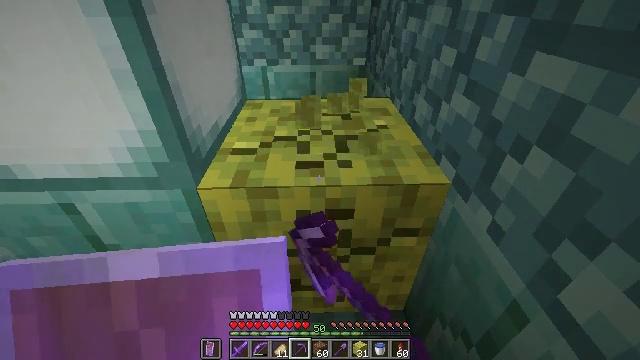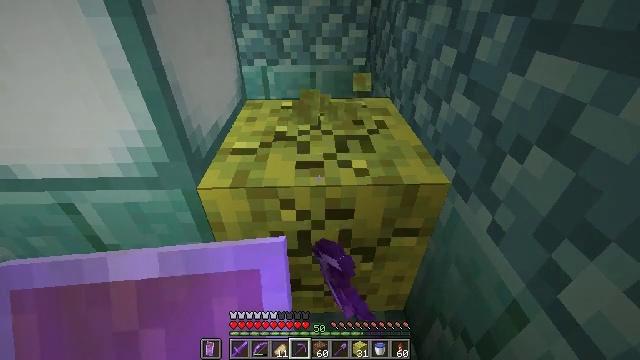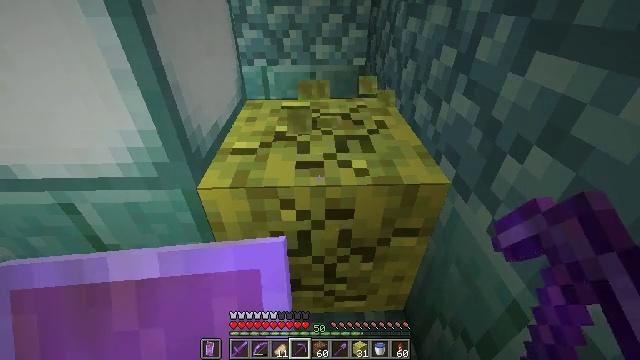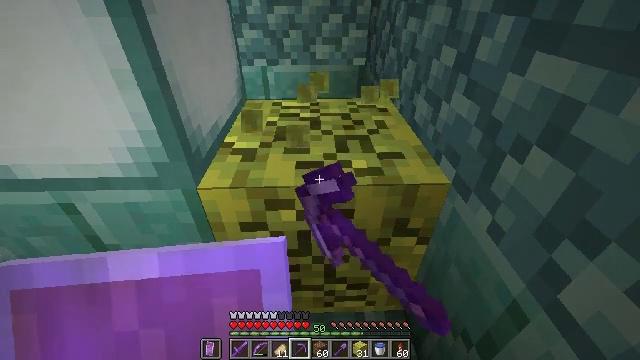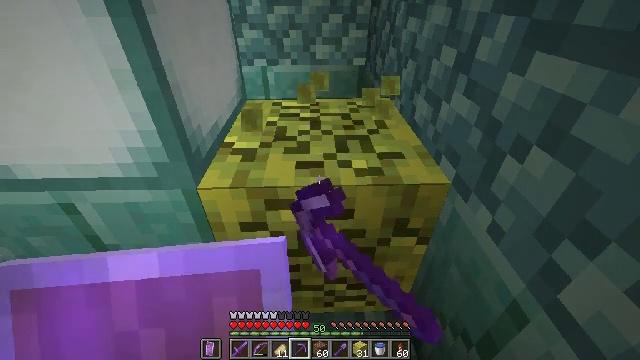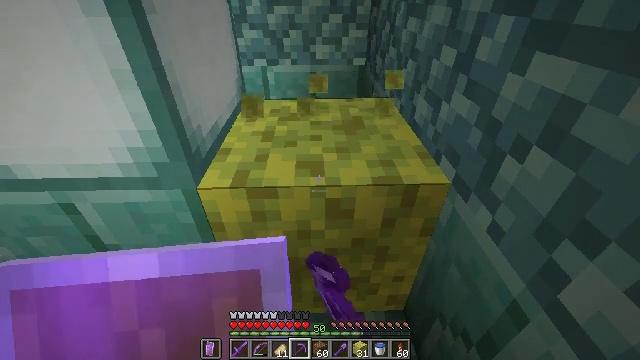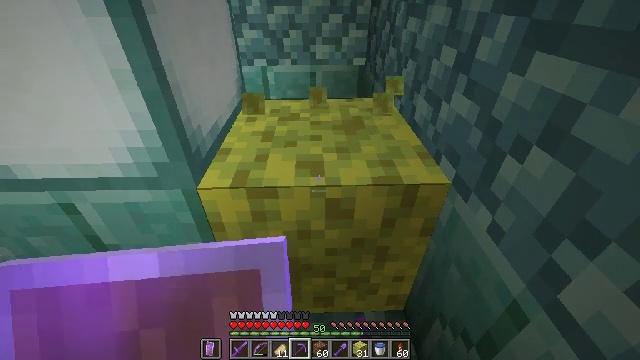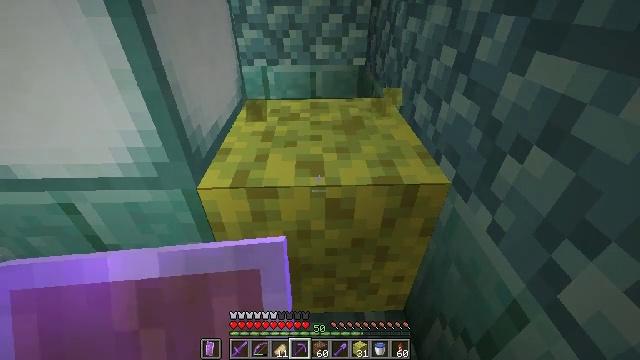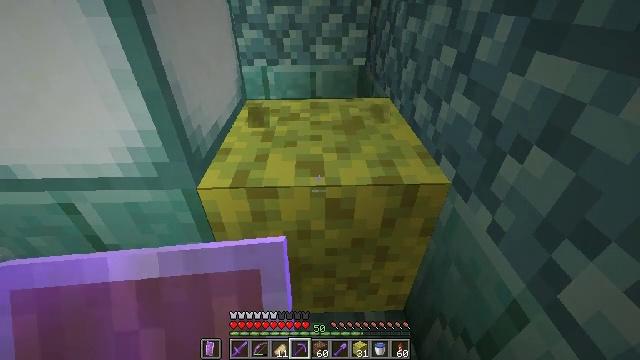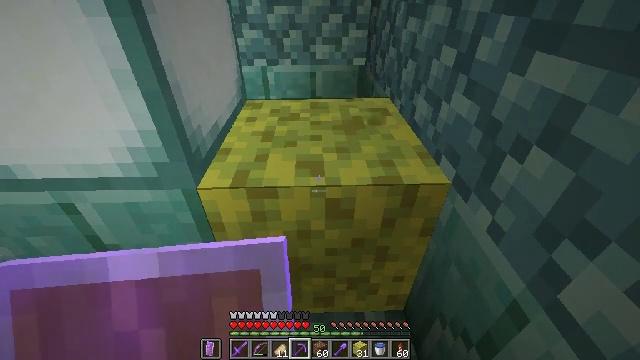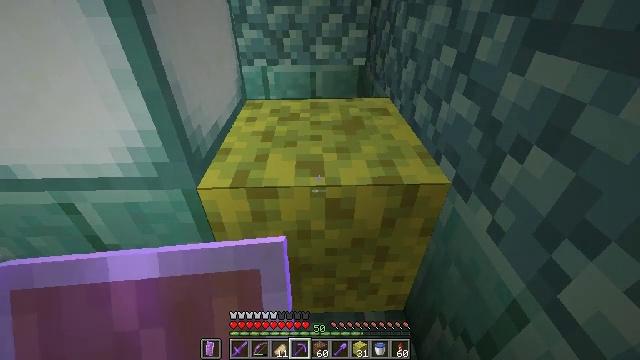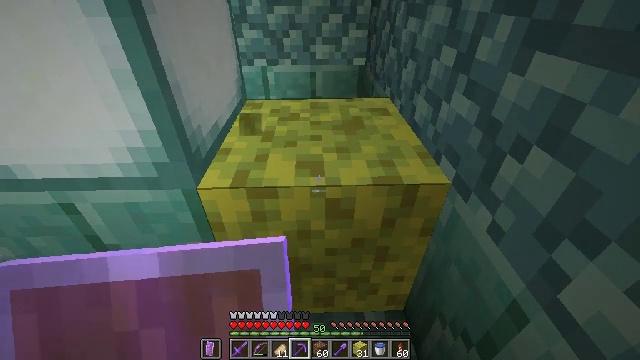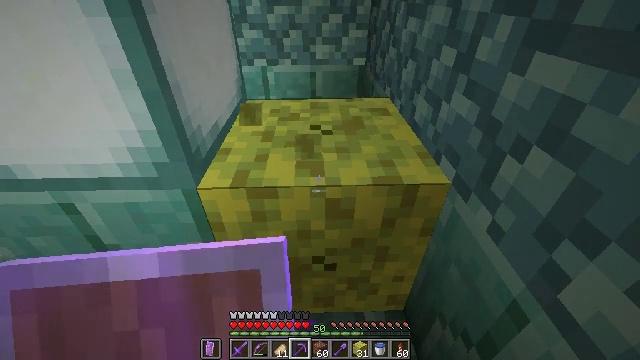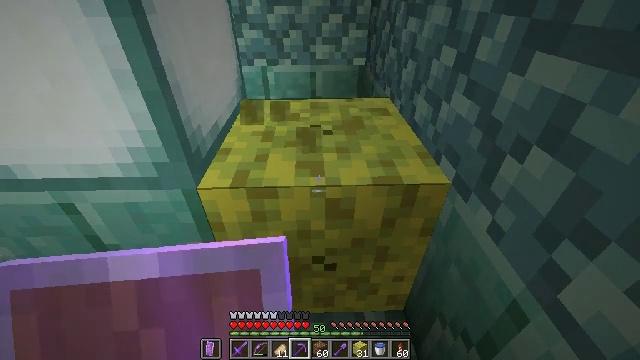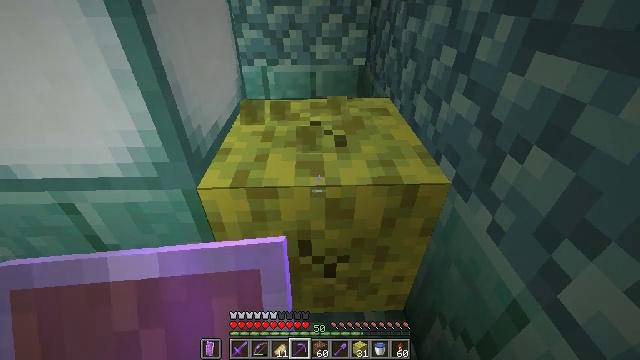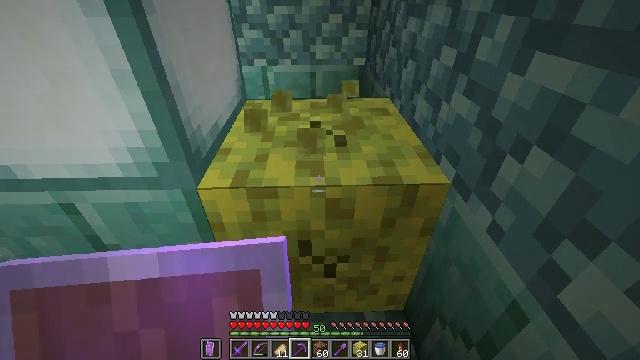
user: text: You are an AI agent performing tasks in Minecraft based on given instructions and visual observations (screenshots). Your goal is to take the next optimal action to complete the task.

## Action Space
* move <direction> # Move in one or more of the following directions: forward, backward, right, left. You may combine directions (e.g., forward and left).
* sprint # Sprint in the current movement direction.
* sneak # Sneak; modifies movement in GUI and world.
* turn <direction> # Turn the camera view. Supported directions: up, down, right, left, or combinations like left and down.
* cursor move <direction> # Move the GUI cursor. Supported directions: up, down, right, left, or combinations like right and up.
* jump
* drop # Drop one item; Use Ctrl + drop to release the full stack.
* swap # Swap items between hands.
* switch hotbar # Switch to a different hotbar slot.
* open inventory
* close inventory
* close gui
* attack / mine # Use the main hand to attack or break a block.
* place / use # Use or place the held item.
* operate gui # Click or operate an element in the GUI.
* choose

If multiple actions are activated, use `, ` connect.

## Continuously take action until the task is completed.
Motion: motion action
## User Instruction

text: Gather a wet sponge from the ocean.
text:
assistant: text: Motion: attack / mine
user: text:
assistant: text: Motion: attack / mine
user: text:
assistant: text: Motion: attack / mine
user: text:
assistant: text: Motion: attack / mine
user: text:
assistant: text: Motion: no_op
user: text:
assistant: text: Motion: no_op
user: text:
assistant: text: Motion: no_op
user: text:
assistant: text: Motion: no_op
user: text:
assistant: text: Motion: no_op
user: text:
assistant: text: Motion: no_op
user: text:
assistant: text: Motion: attack / mine
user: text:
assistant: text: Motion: attack / mine
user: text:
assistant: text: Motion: attack / mine
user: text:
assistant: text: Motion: attack / mine
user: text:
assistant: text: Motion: attack / mine
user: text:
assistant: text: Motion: attack / mine
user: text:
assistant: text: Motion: attack / mine
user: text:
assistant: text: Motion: attack / mine
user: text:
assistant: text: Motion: attack / mine
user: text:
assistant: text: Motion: attack / mine
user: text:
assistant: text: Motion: attack / mine
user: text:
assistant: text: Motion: attack / mine
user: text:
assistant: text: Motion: attack / mine
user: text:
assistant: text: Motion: attack / mine
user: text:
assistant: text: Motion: attack / mine
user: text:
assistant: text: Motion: attack / mine
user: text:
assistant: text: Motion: attack / mine
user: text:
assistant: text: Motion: attack / mine
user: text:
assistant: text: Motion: attack / mine
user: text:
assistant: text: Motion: attack / mine